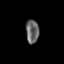
Tissue: lung
Cell type: Epithelial cells
Senescence score: 0.2177
Nuclear area (px): 300
Mean DAPI intensity: 103.683